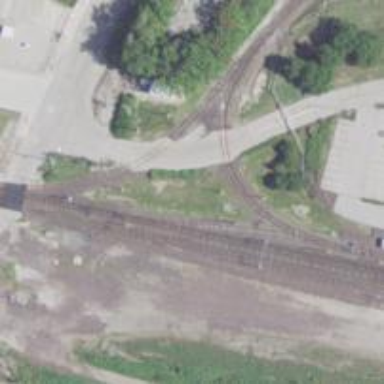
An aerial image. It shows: Light rail service yard with electrified contact lines.